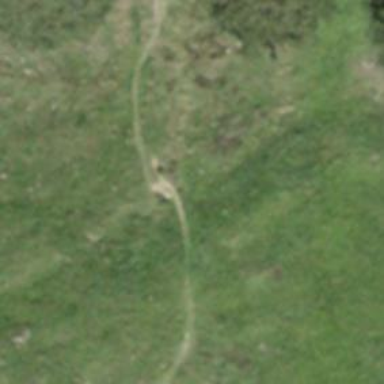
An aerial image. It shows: Unpaved path with excellent trail visibility.